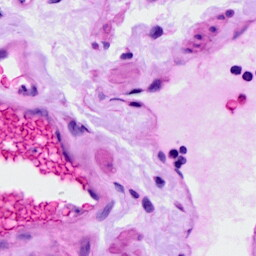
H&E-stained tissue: Ovarian